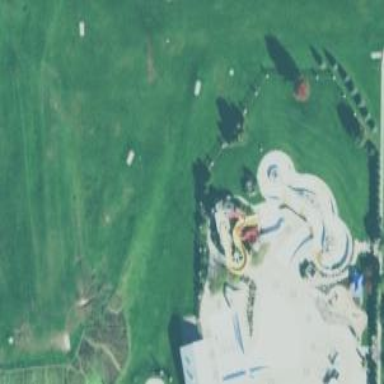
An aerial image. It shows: Water slide attraction.